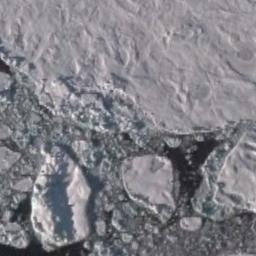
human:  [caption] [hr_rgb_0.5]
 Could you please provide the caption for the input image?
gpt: A lot of small sea ice of different thickness is next to the land .

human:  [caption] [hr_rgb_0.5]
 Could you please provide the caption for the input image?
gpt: There is a big ice and many small ice on the dark green sea .

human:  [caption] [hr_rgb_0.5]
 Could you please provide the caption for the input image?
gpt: A huge block of ice of countless sizes of ice floats on the blue sea, Covering the sea .

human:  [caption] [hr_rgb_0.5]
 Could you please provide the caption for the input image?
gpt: The sea is surrounded by sea ice .

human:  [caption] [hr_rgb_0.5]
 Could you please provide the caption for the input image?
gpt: There are many sea ice linked into sheets .